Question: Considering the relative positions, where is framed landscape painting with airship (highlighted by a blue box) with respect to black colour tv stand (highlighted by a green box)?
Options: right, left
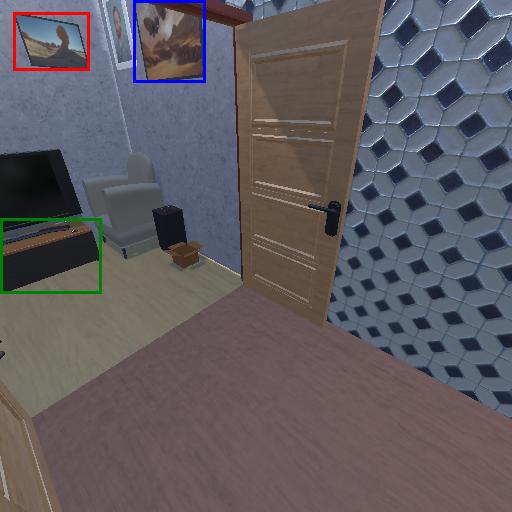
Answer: right